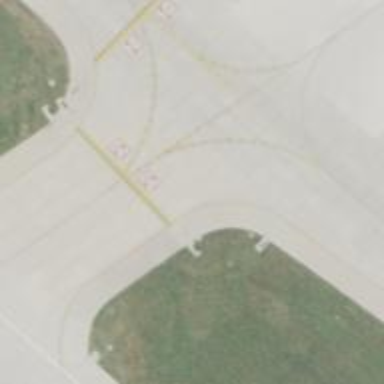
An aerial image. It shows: Image of taxiway at airport.